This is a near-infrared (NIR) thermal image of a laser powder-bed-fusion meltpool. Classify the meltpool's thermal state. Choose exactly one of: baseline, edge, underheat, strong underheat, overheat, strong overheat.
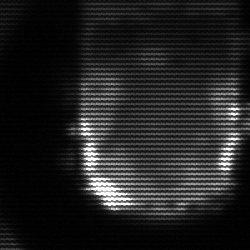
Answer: baseline